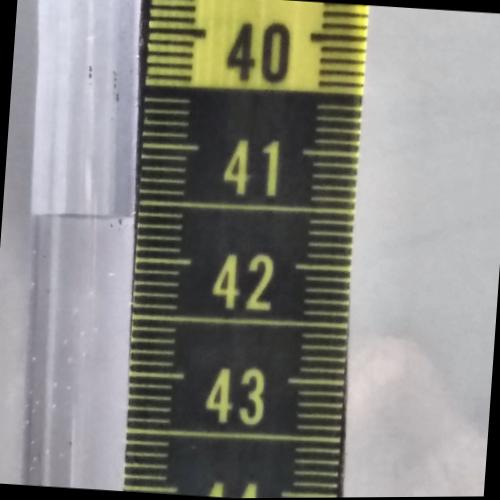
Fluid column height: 41.6 cm